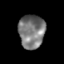
Tissue: skin
Cell type: Epithelial cells
Senescence score: 0.2868
Nuclear area (px): 858
Mean DAPI intensity: 121.43